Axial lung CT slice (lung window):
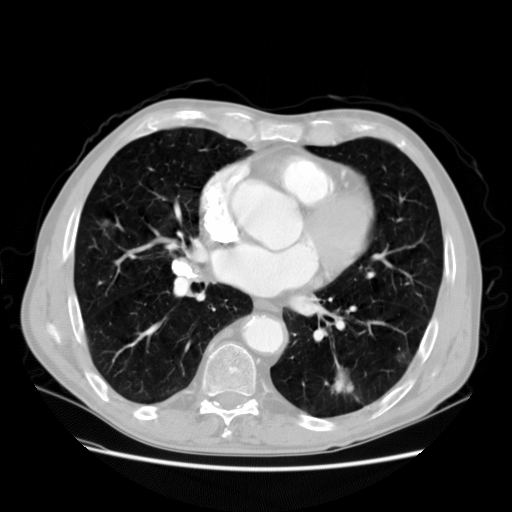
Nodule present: yes
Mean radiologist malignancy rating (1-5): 4